Question: I am trying to do a select statement in Microsoft SQL server management studio. The data looks like this:

My select statement is:
'''
SELECT * FROM OSUSR_W7I_INVENTORYCHANGELOG
WHERE OBJECTTYPEID = 3
and CREATEDBY is null
and TEXT = 'State changed from ''Awaiting Prep'' to ''Import Error'''
'''
But this brings back no results, despite there being lots of records with this text.
I was able to retrieve some data by using this statement:
'''
SELECT * FROM OSUSR_W7I_INVENTORYCHANGELOG
WHERE OBJECTTYPEID = 3
and CREATEDBY is null
and TEXT like '%Awaiting Prep%'
and TEXT like '%Import Error%'
'''
but unfortunately it brings back too many results because it is bringing back data that states: 'State changed from 'Import Error' to 'Awaiting Prep''
where I am only looking for 'State changed from 'Awaiting Prep' to 'Import Error''
Please can anyone help. From reading other posts putting a double quote in should solve the issue of the single quotes but in this instance it doesn't work.
Many thanks
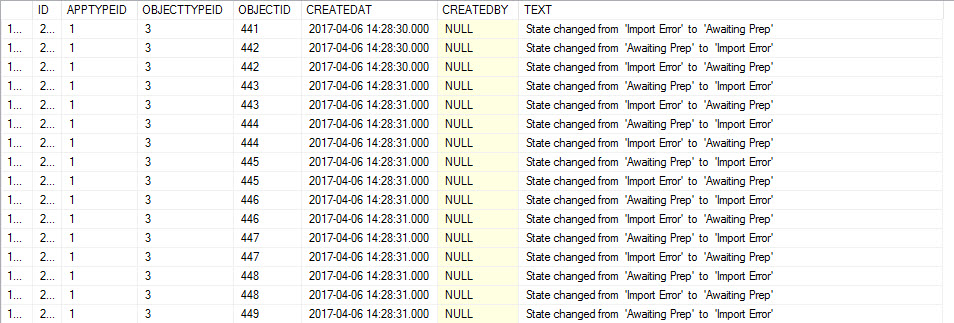
Answer: You can combine your LIKE to one using % as placeholders, instead of:
'''
SELECT * FROM OSUSR_W7I_INVENTORYCHANGELOG
WHERE OBJECTTYPEID = 3
and CREATEDBY is null
and TEXT like '%Awaiting Prep%'
and TEXT like '%Import Error%'
'''
do:
'''
SELECT * FROM OSUSR_W7I_INVENTORYCHANGELOG
WHERE OBJECTTYPEID = 3
and CREATEDBY is null
and TEXT like '%Awaiting Prep%Import Error%'
'''